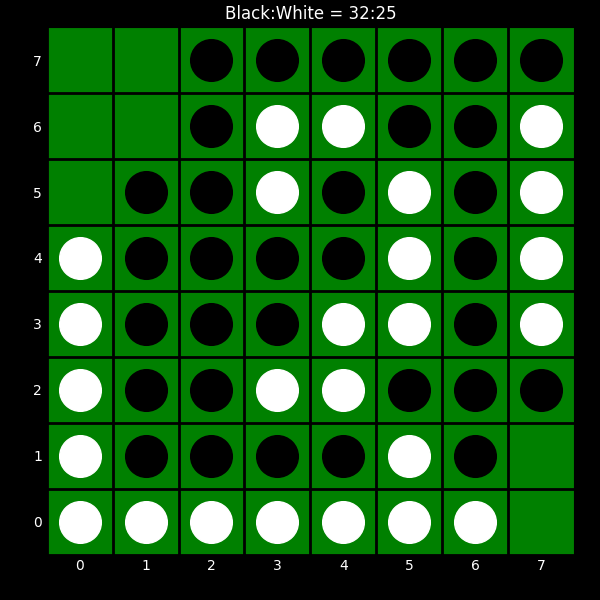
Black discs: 32
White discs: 25